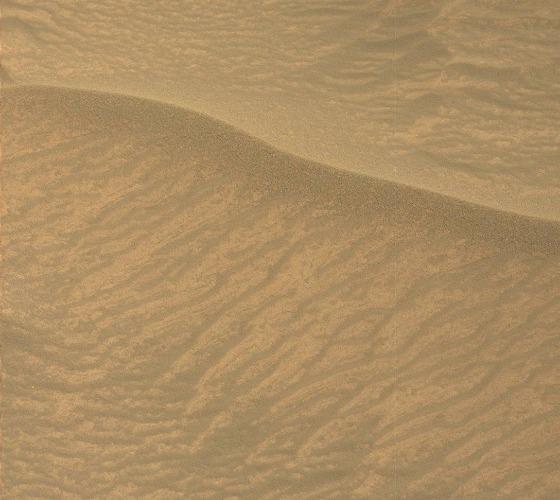
Terrain classes present: Gravel / Sand / Soil